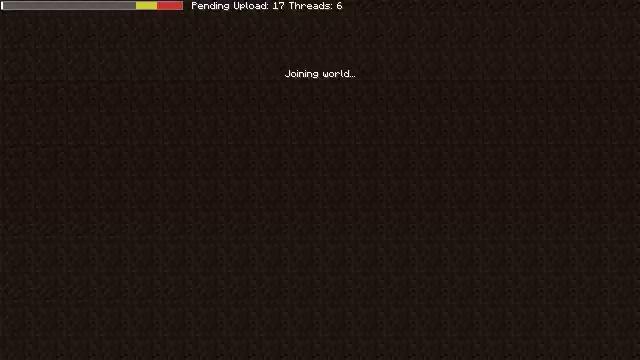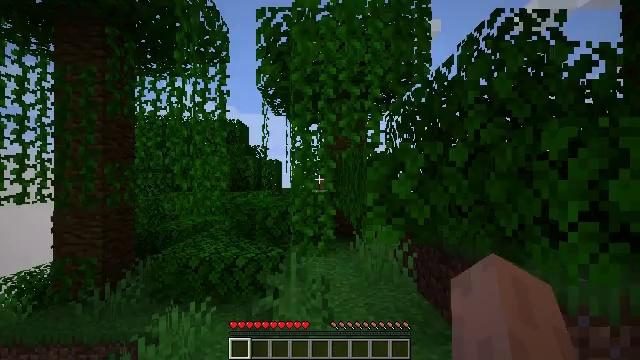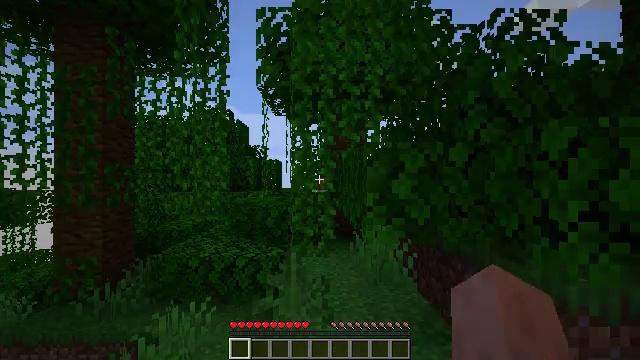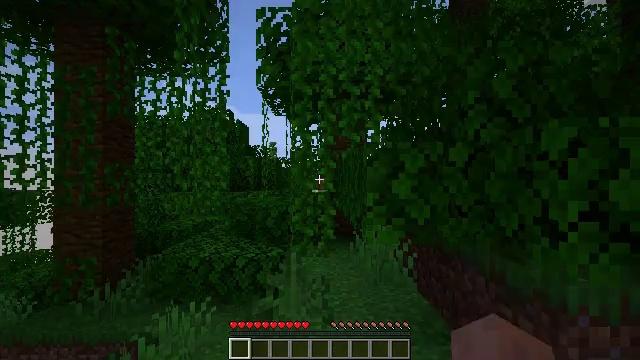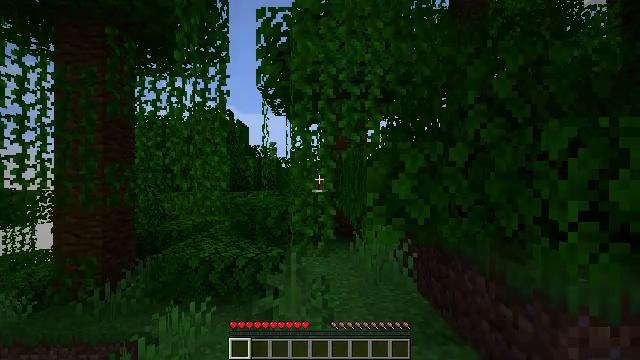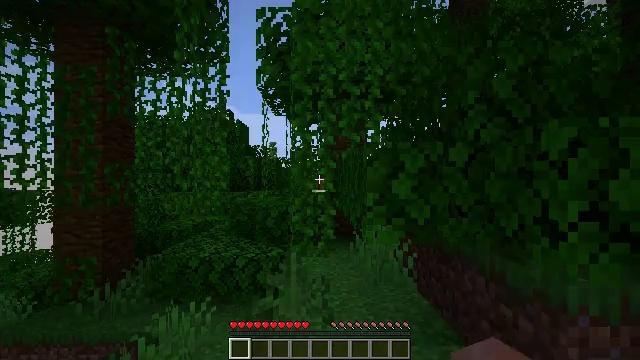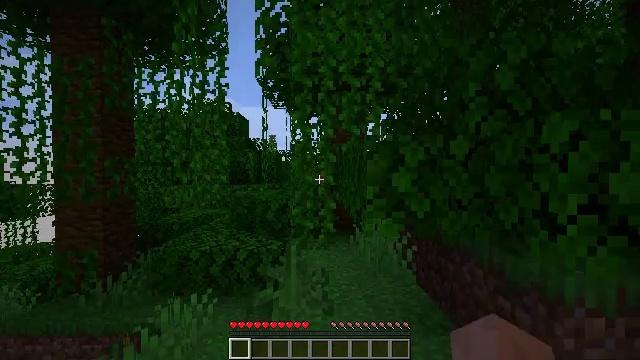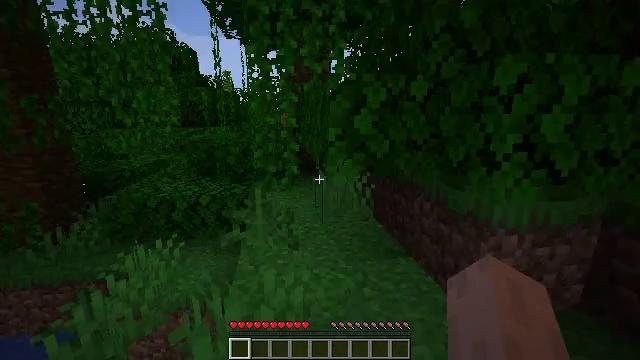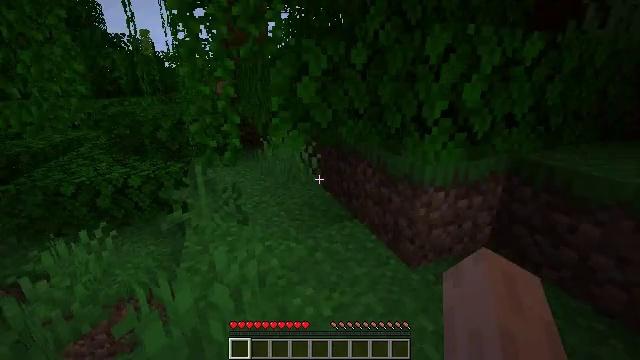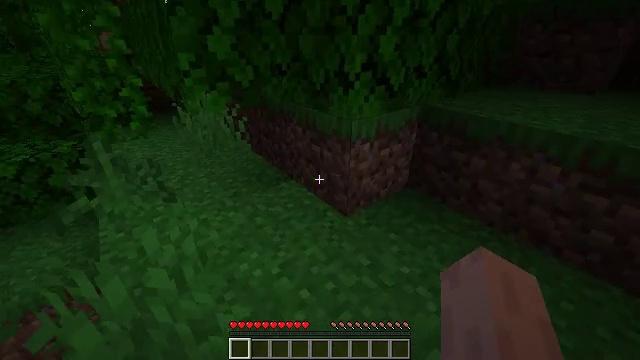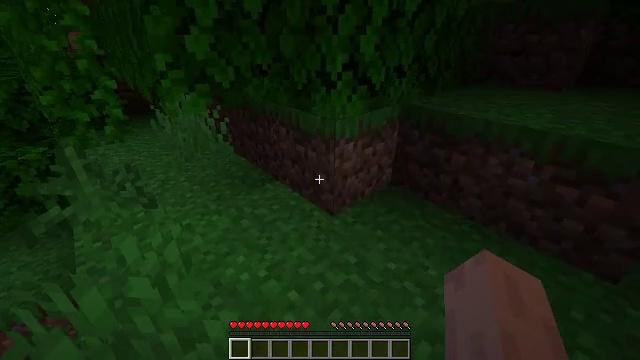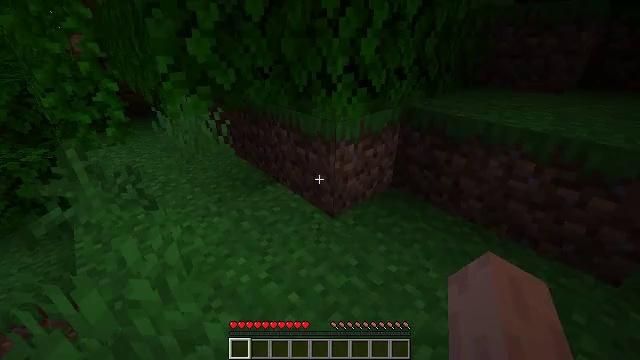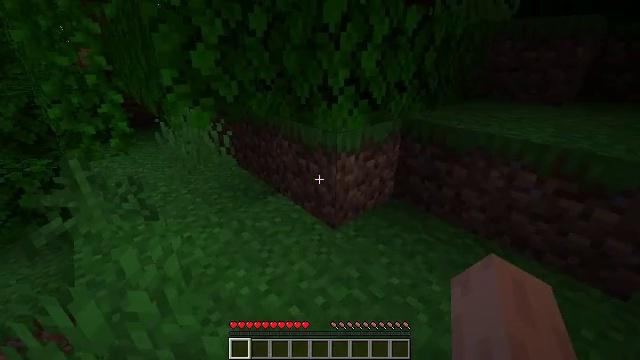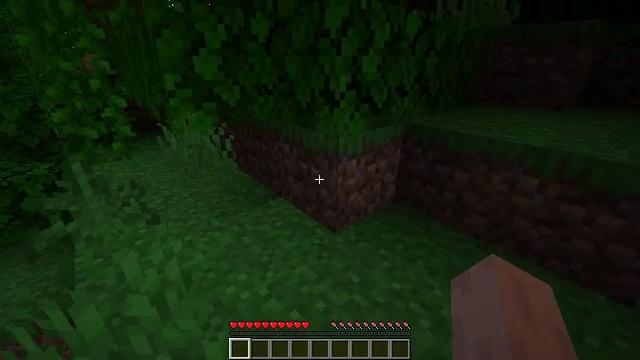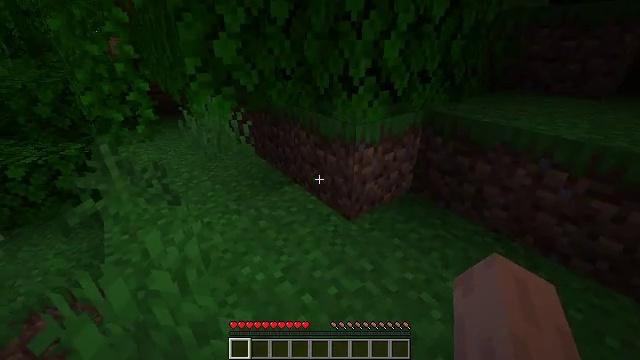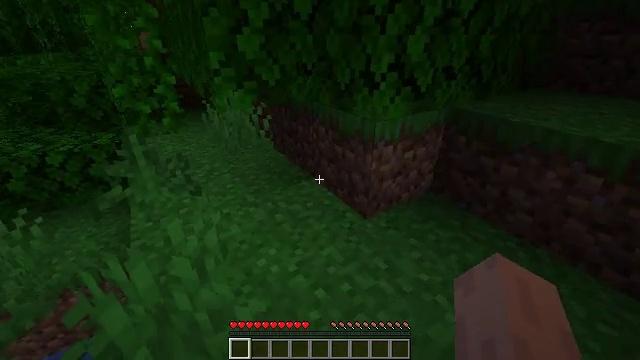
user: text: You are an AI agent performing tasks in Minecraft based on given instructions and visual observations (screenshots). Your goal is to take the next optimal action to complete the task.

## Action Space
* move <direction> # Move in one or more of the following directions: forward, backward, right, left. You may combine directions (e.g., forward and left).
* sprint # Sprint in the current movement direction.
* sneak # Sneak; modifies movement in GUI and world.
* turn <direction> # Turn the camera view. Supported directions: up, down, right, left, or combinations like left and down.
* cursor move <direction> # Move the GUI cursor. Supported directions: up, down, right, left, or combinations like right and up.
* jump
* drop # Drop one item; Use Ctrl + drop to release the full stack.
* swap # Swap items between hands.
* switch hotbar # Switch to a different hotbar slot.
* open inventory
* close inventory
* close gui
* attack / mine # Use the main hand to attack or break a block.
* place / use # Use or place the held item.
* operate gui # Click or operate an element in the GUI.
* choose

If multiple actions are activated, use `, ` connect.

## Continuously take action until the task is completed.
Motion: motion action
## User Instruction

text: Chop down a jungle log from the jungle tree.
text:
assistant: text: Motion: turn right, attack / mine
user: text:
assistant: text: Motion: attack / mine
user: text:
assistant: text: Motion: attack / mine
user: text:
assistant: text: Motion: attack / mine
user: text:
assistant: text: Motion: attack / mine
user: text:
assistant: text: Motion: turn down, attack / mine
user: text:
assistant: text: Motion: turn right and down, attack / mine
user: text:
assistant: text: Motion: turn right and down, attack / mine
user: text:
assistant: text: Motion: turn right and down, attack / mine
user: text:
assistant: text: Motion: turn right, attack / mine
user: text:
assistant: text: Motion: attack / mine
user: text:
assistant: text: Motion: turn up, attack / mine
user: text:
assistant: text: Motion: attack / mine
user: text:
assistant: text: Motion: turn left and down, attack / mine
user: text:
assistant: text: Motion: turn left, attack / mine
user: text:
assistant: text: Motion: turn left and up, attack / mine
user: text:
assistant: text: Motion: turn left and up, attack / mine
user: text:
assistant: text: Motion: turn left and up, attack / mine
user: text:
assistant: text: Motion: turn left, attack / mine
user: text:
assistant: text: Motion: turn left and down, attack / mine
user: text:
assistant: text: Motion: turn left, attack / mine
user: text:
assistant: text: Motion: turn left, attack / mine
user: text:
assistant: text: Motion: turn left and down, attack / mine
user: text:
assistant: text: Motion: turn left, attack / mine
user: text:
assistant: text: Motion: turn left, attack / mine
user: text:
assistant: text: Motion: turn left, attack / mine
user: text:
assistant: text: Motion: attack / mine
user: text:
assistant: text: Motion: attack / mine
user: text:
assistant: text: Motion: attack / mine
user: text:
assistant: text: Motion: turn right, attack / mine